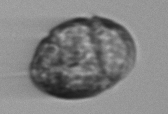
Label: Margalefidinium